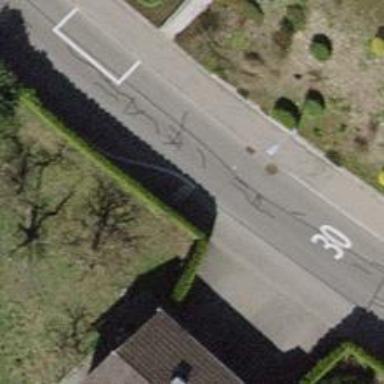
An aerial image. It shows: Bus stop with platform for public transport.